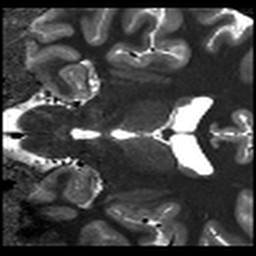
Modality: T1map
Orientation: coronal
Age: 21
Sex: male